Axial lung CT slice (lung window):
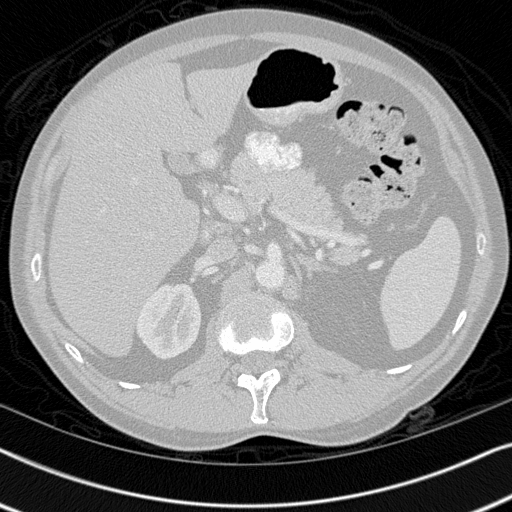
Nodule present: no